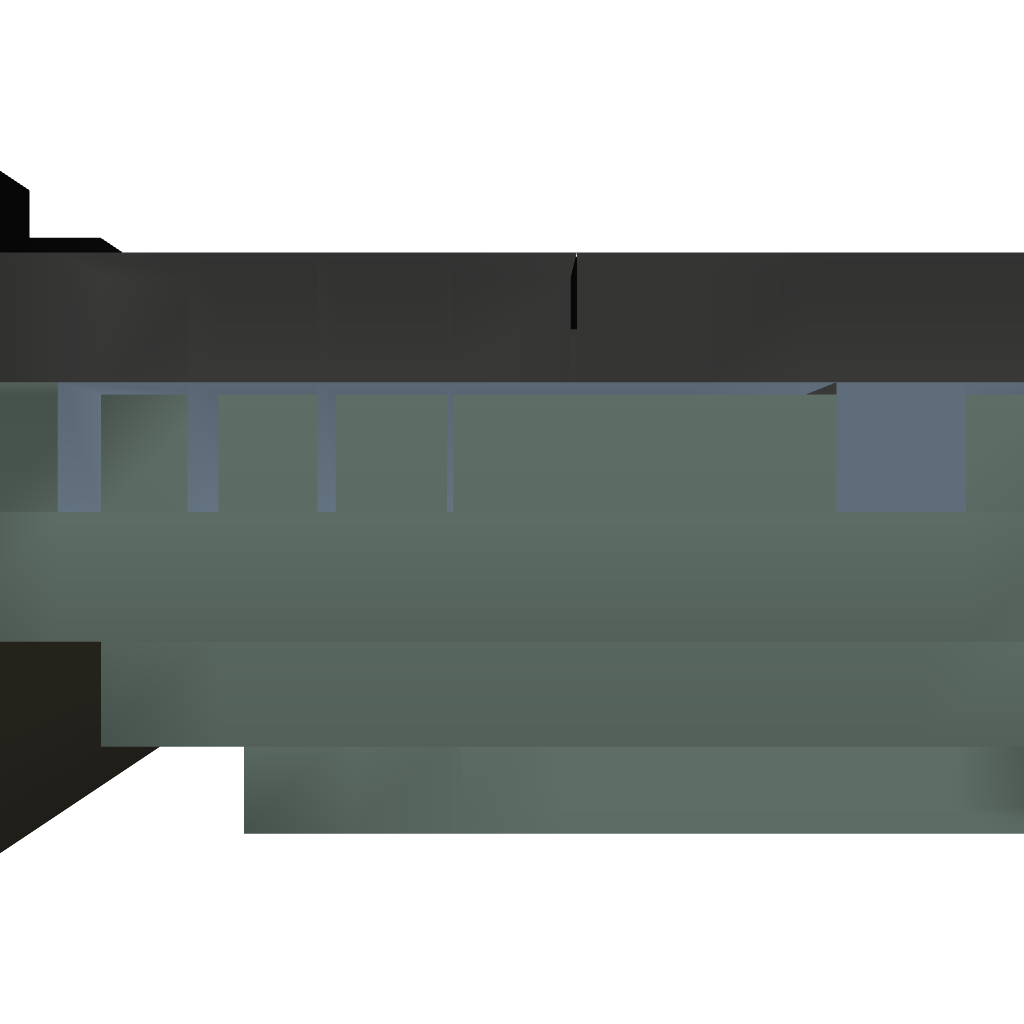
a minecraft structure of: Ancient Walkway(Corner With Sewer)